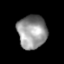
Tissue: lung
Cell type: Others
Senescence score: 0.2382
Nuclear area (px): 955
Mean DAPI intensity: 147.313